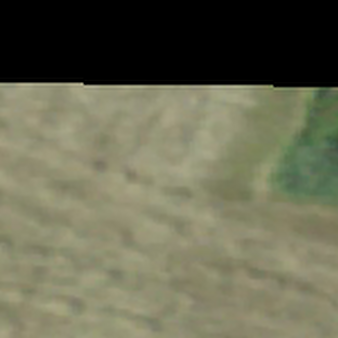
Label: other